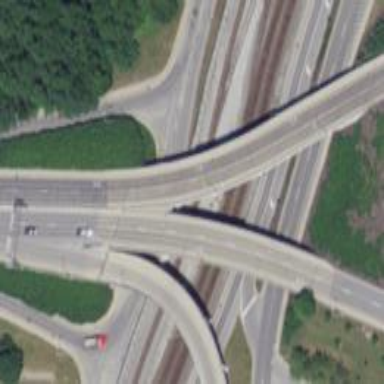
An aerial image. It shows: Asphalt road on bridge. It is secondary road designed as expressway.